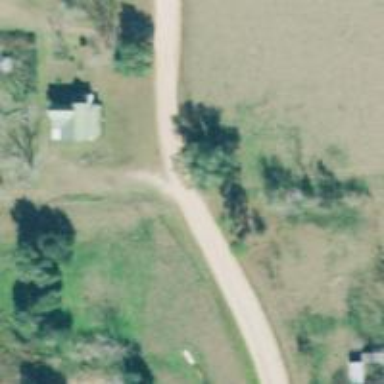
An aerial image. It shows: Unclassified road.